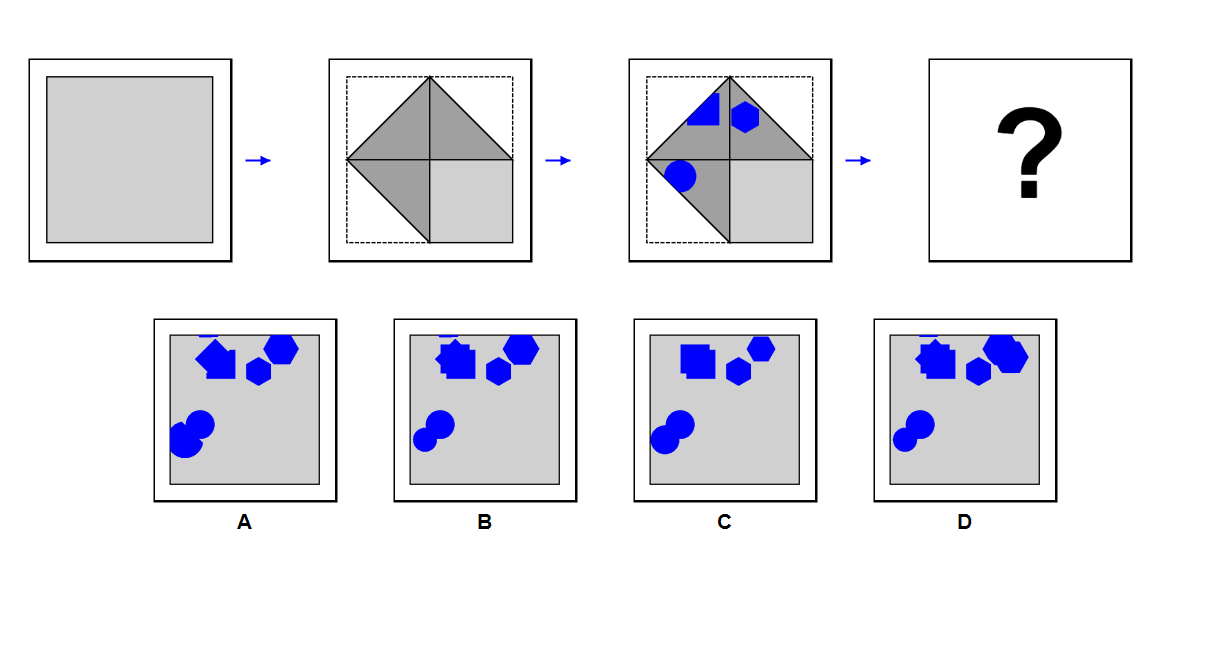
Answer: C